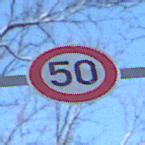
Verkehrszeichen: Geschwindigkeit50
Umgebung: Outdoor, Nature
Tageszeit: MorningAfternoon
Wetter: Clear
Licht: Natural
Jahreszeit: Winter
Kontrast: LowContrast